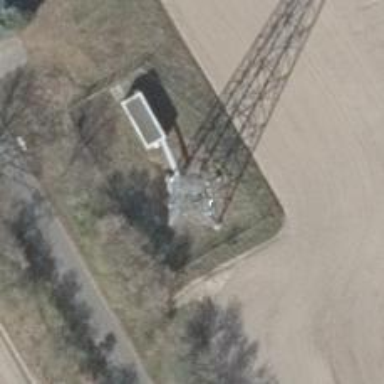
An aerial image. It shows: Communication tower.